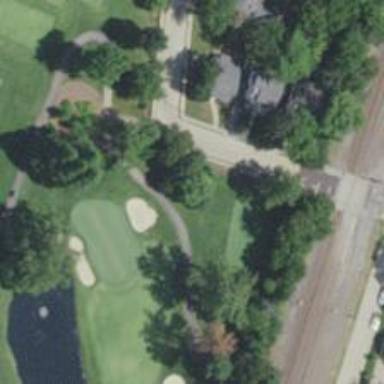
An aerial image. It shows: Golf cartpath that is also road path.